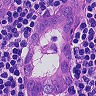
Metastatic tissue present: yes